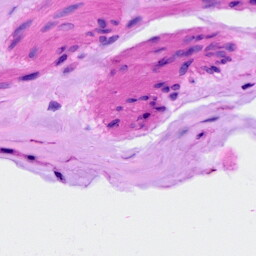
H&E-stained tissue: Ovarian